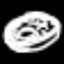
Label: donut